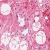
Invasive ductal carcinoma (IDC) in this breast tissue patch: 0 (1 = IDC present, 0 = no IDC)